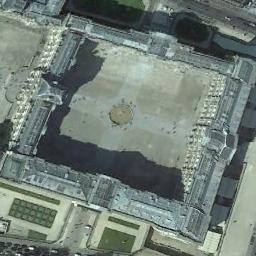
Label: palace